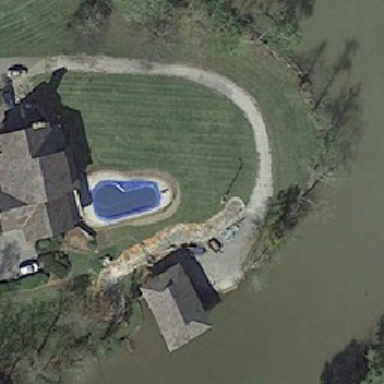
One building is near two sparkling green trees and rivers on two sides of the pond .